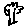
Label: tree